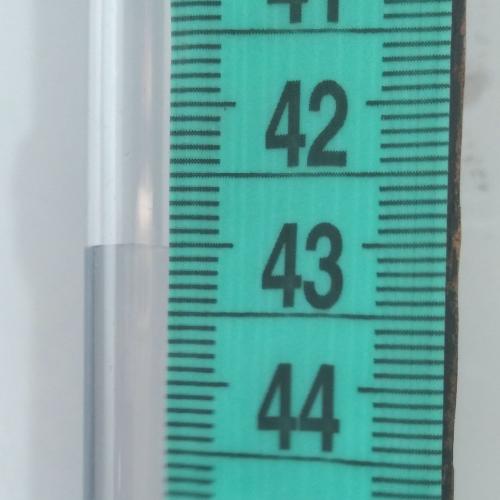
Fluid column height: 43.0 cm